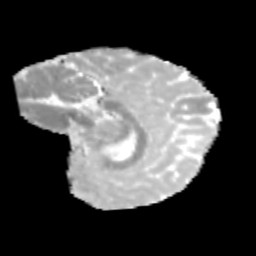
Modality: MD
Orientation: sagittal
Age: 12
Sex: male
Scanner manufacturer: siemens
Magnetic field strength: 3 T
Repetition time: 3.8 s
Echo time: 0.07 s